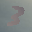
Label: 3